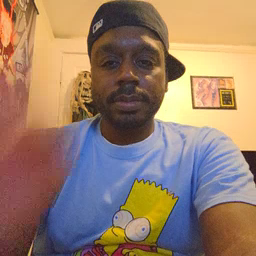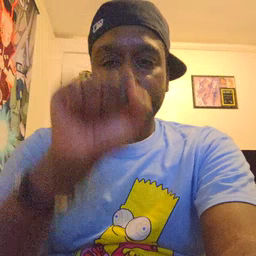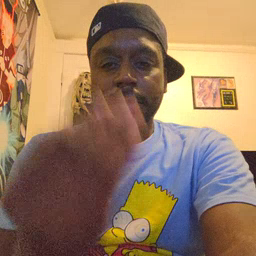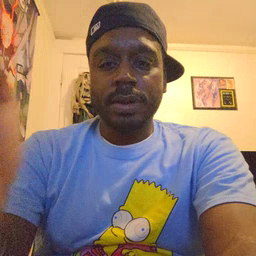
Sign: mitten